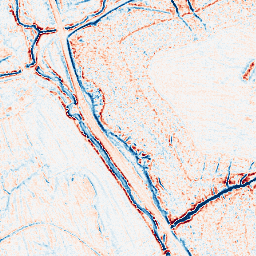
Category: edge_preserving
Decomposition family: anisotropic_diffusion
Decomposition parameters: iterations: 20
kappa: 10
gamma: 0.05
Upsampling method: sinc_blackman
Upsampling parameters: scale: 2
kernel_size: 4
Upsampling scale: 2